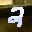
Label: 2